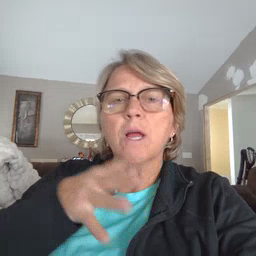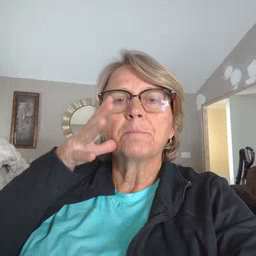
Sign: farm